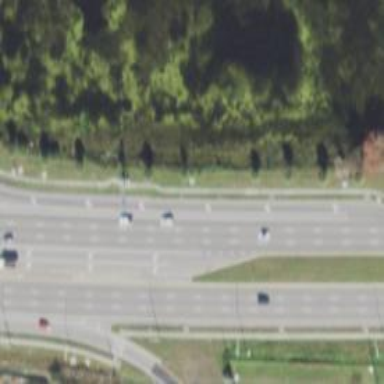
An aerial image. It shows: Asphalt road designated as trunk highway.